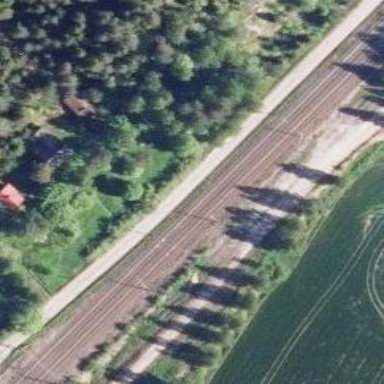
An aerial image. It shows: Railway signal supported by catenary mast.